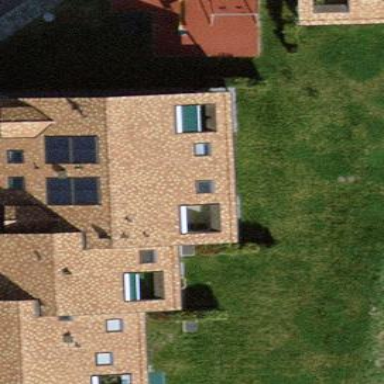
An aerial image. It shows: Semi-detached house.